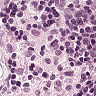
Metastatic tissue present: no